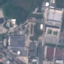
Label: Industrial